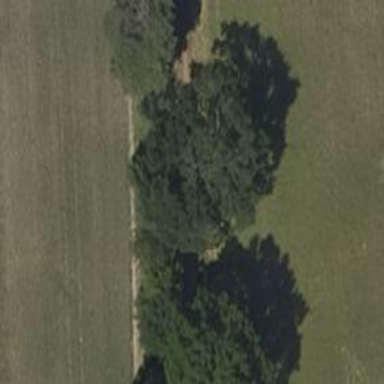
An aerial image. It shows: Deciduous tree with broadleaved leaves.